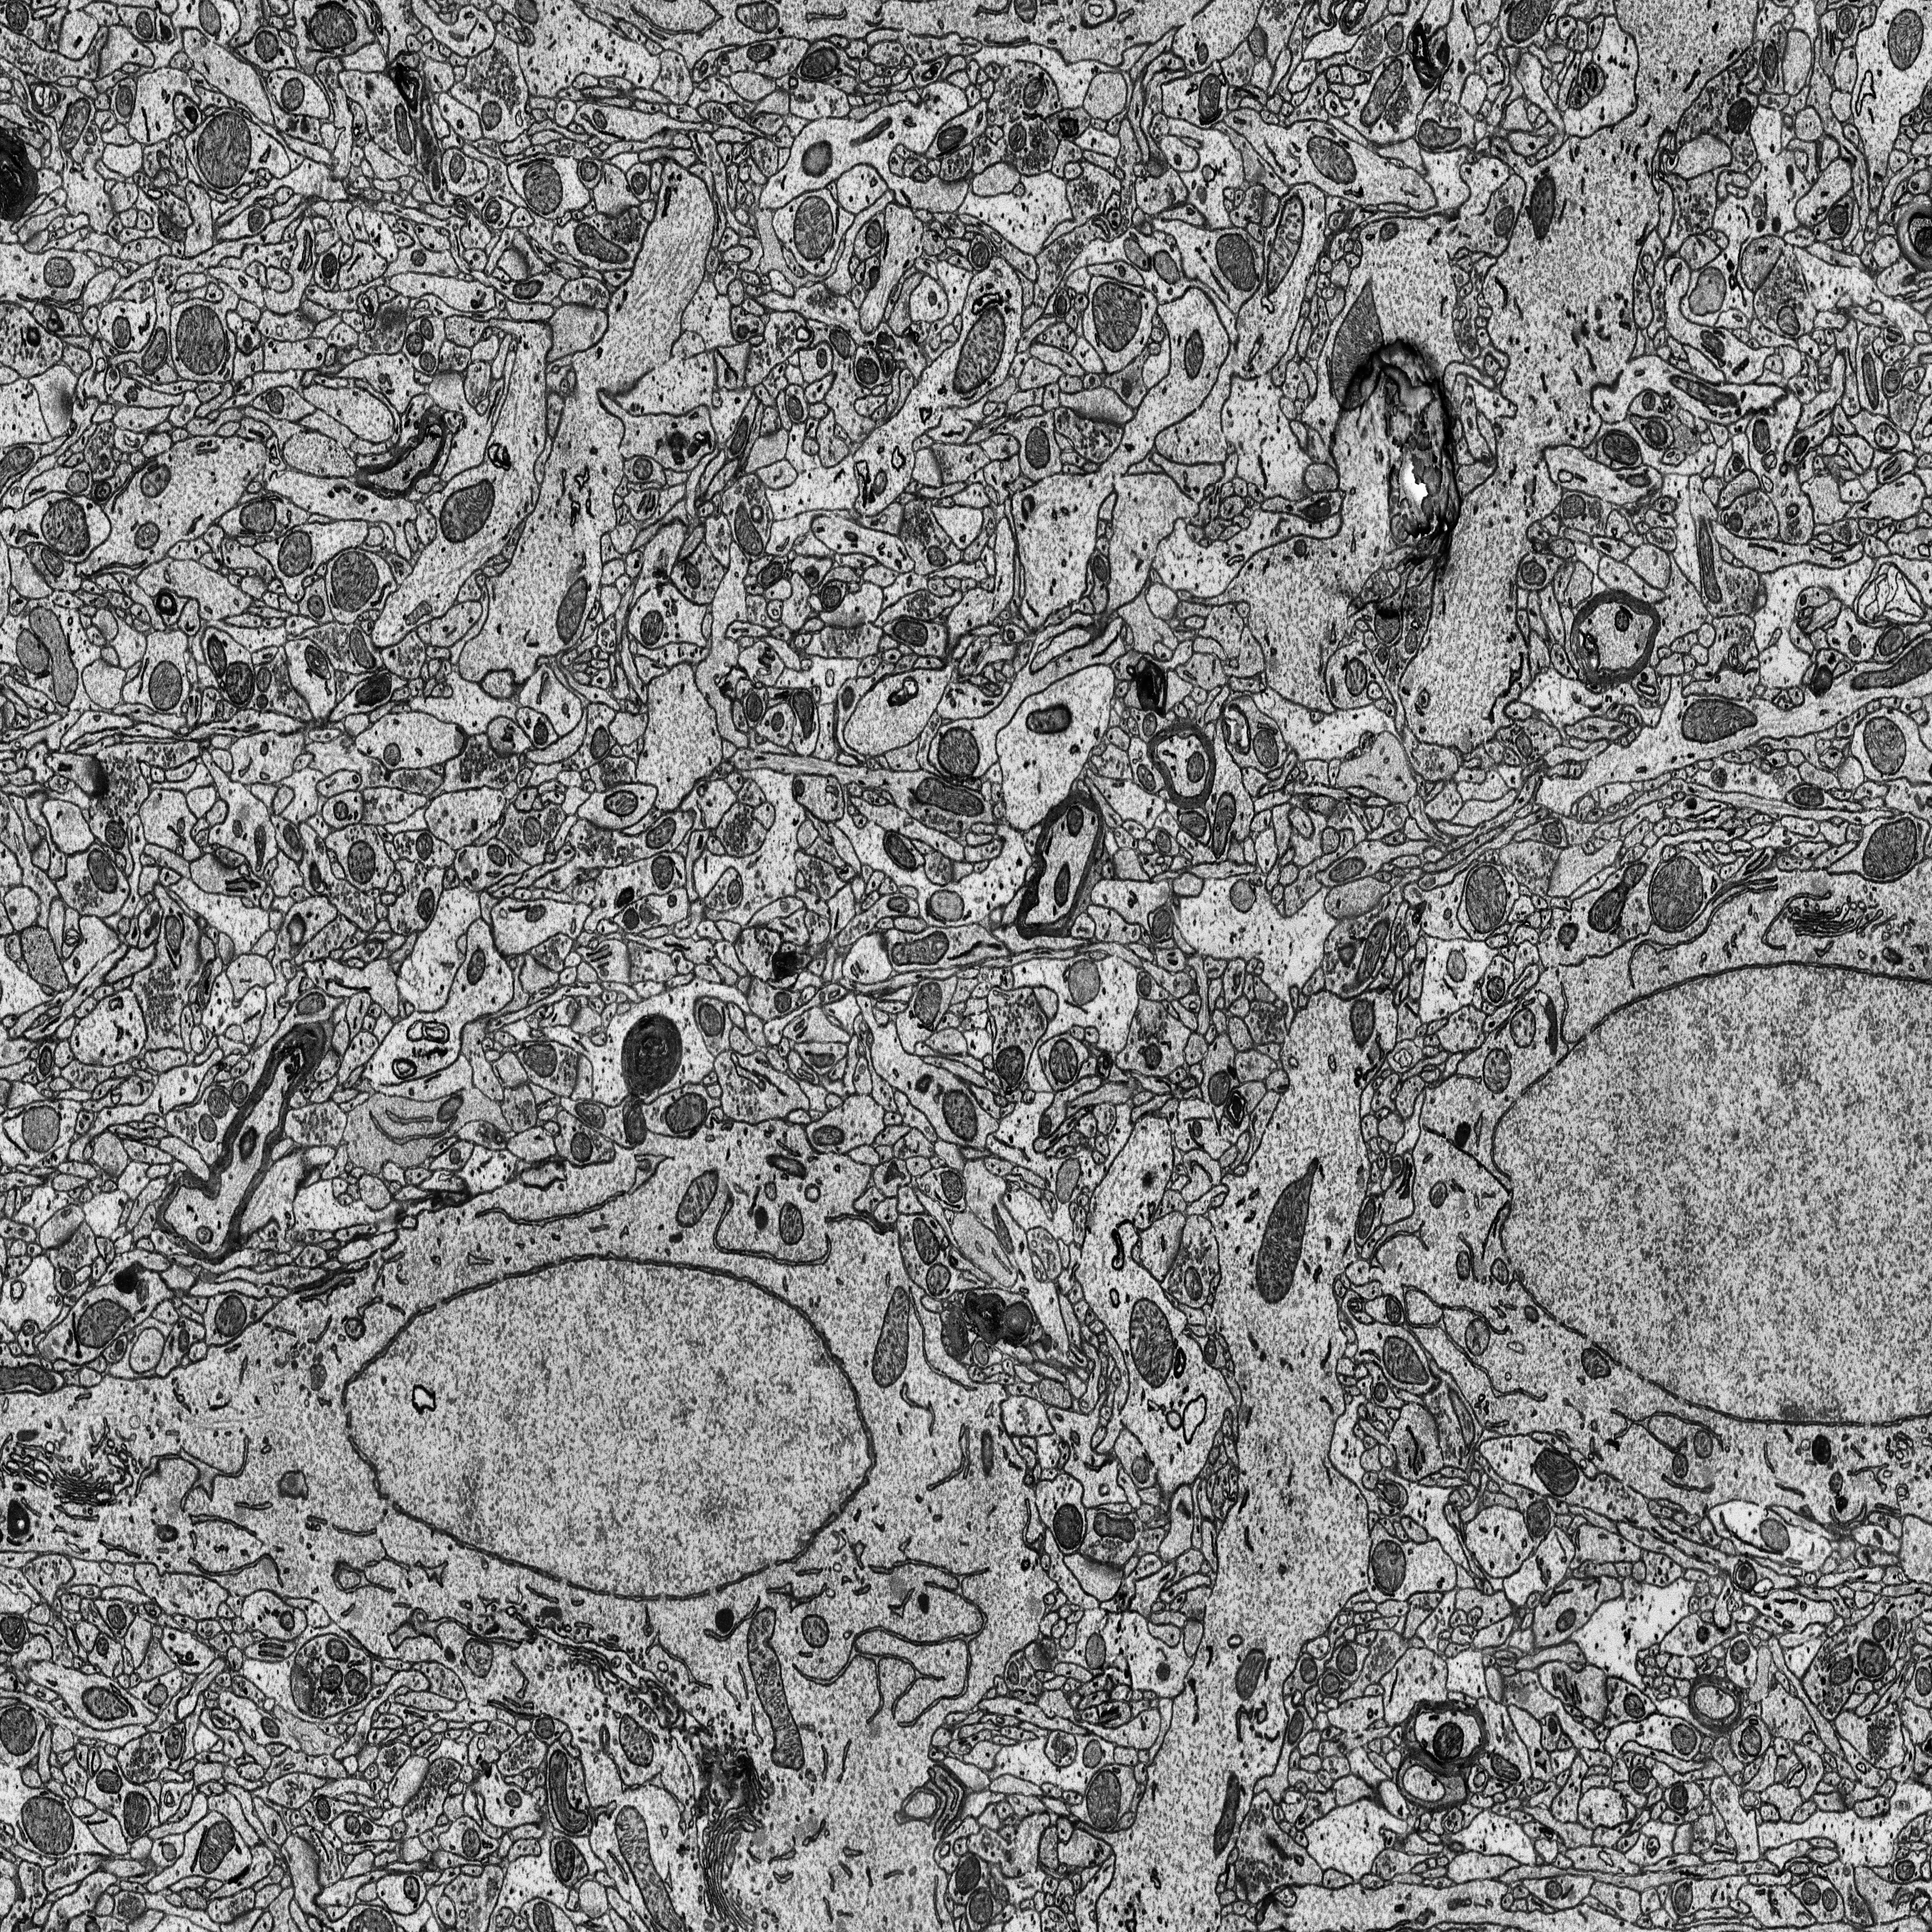
Electron microscopy slice of rat cortex tissue
Slice depth (z): 215
Mitochondria instances in slice: 368